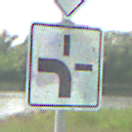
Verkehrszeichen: VerlaufVorfahrtsstrasse1
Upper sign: Vorfahrtsstrasse
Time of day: MorningAfternoon
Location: Outdoor (Nature)
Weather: PartlyCloudy
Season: NotSpecified
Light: Natural